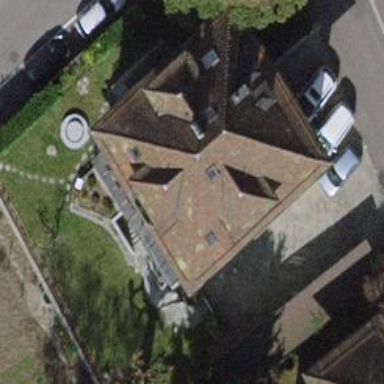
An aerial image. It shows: Pyramidal-shaped roof of apartment building.